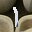
Label: 1